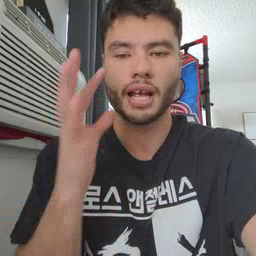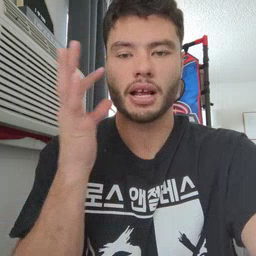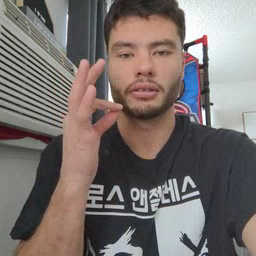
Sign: cat